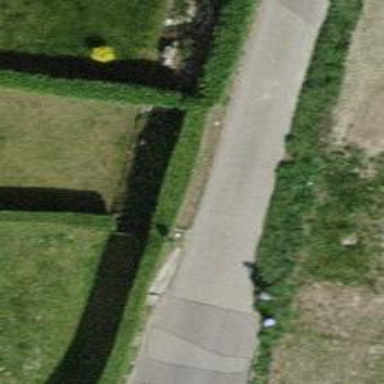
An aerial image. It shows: Hedge acting as barrier.